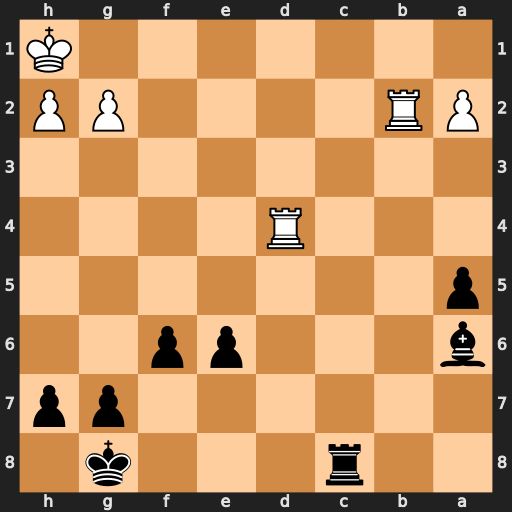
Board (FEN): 2r3k1/6pp/b3pp2/p7/3R4/8/PR4PP/7K
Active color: b
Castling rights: -
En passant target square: -
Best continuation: Rc1+ Rd1 Rxd1#